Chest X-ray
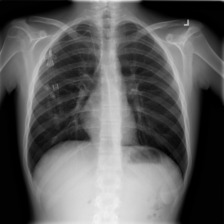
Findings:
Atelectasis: negative
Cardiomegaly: negative
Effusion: negative
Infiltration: negative
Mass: negative
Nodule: negative
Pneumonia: negative
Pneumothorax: negative
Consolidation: negative
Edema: negative
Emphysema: negative
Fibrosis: negative
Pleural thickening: negative
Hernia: negative